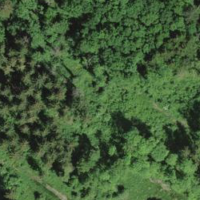
EUNIS habitat code: 44
Species observed at this site:
Geum rivale